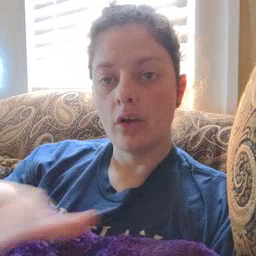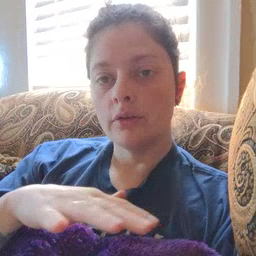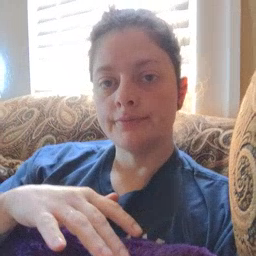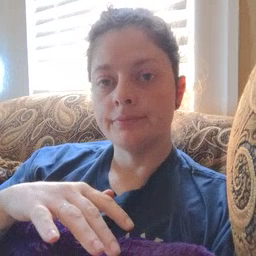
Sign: backyard